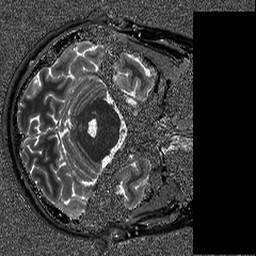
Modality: T1map
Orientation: axial
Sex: male